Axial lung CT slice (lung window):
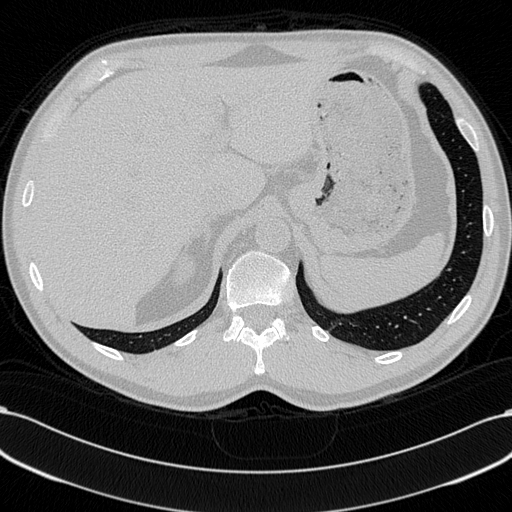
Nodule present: no